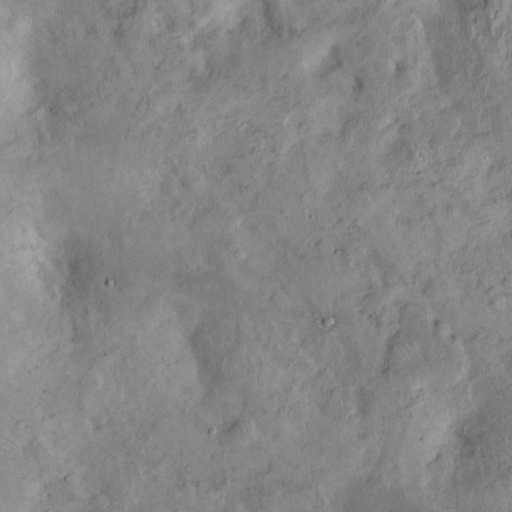
Objects detected: cone, cone, cone